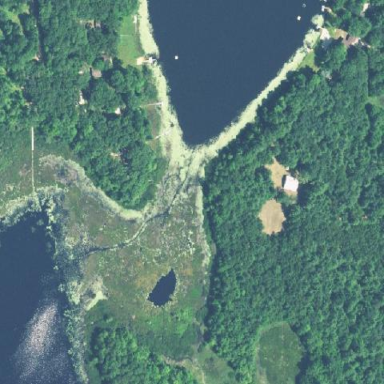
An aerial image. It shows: Serene lake.